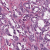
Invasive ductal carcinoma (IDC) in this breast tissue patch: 1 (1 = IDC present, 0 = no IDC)